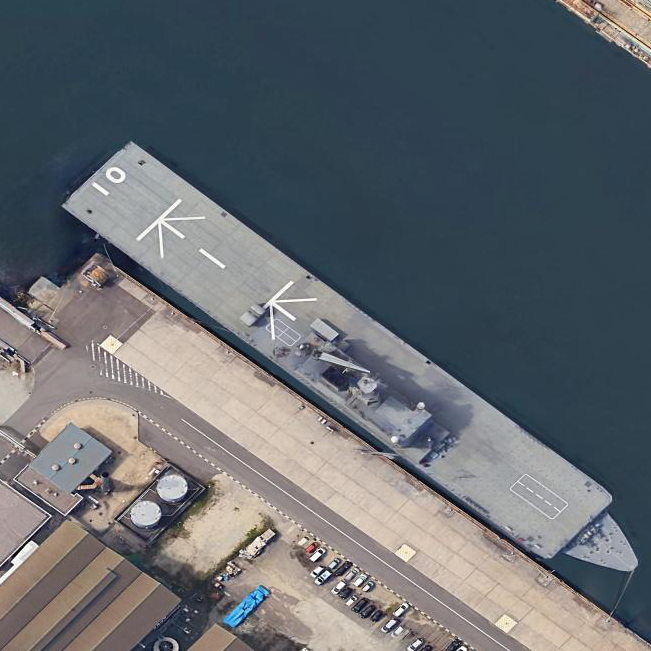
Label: assault